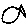
Label: fish